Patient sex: M
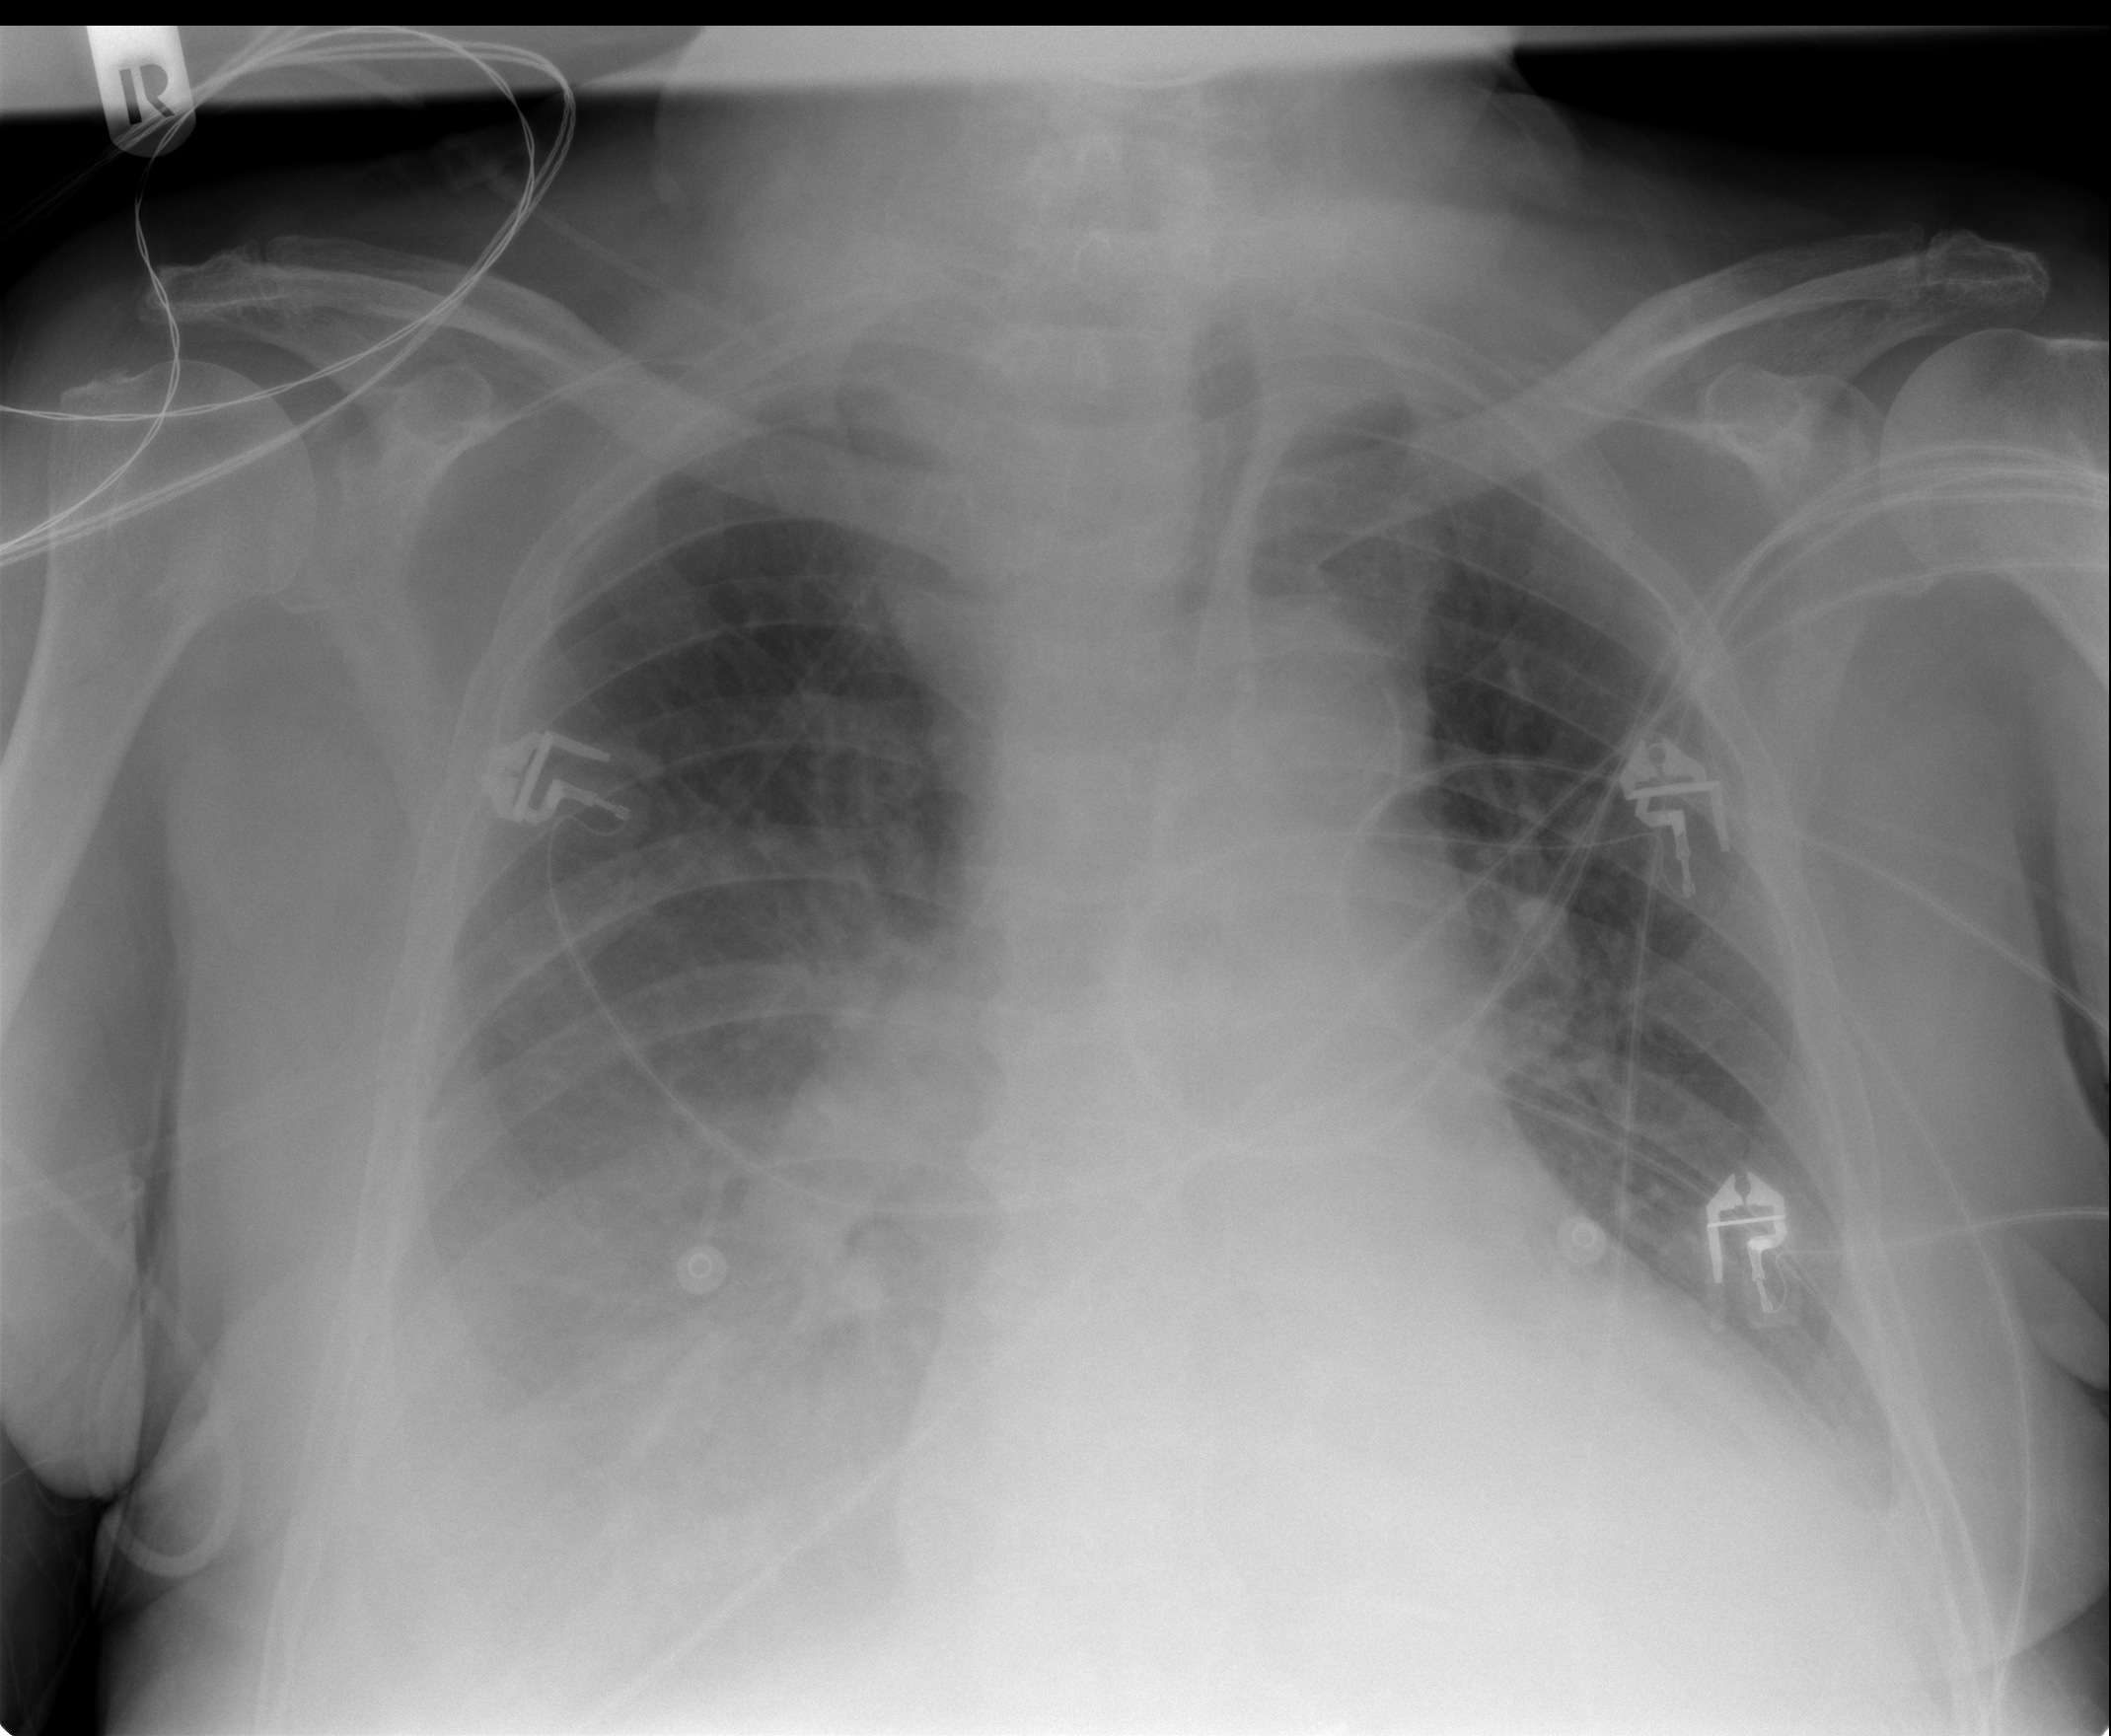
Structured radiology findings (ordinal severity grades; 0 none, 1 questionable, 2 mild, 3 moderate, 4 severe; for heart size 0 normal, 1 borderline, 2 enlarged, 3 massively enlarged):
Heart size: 2
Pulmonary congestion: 2
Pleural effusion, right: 2
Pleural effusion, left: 1
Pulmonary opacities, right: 0
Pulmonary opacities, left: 0
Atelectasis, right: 0
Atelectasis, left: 0